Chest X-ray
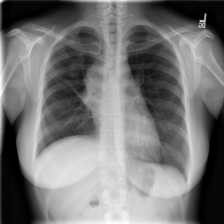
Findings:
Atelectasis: negative
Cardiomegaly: negative
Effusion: positive
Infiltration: negative
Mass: positive
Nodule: negative
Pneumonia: negative
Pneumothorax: negative
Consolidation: negative
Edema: negative
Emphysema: negative
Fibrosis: negative
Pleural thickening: negative
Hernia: negative